Interaction volume radius: 5 \u00c5
Interaction volume height: 20 \u00c5
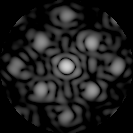
Disorder parameter: 0.3086